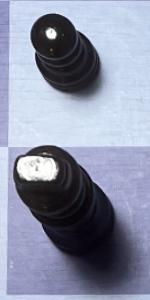
Label: King_Black